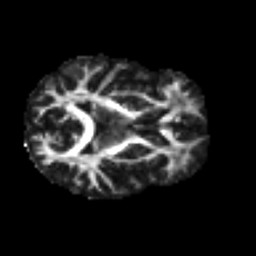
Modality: FA
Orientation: axial
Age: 43
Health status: ill
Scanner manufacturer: philips
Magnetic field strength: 3 T
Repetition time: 9 s
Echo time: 0.127 s